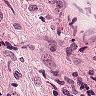
Metastatic tissue present: yes